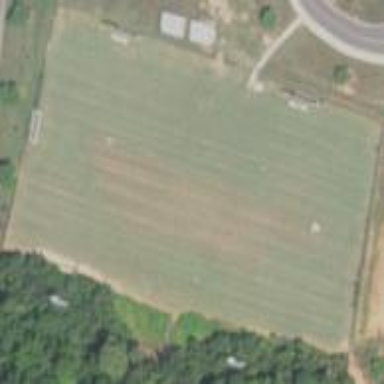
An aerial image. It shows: Soccer pitch for leisureland activities.